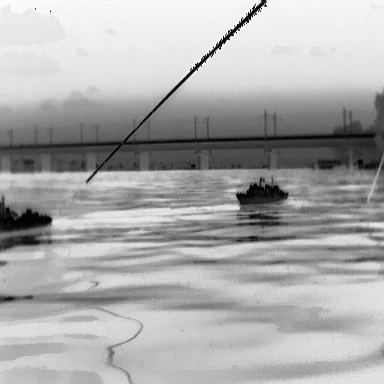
There are two warships in the infrared image.